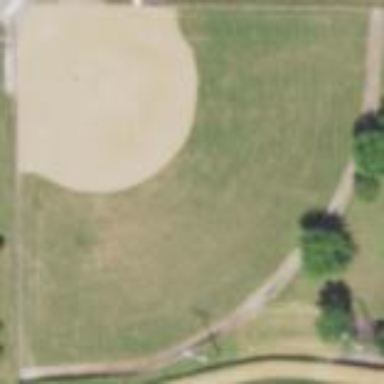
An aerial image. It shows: Baseball pitch for leisure land activities.